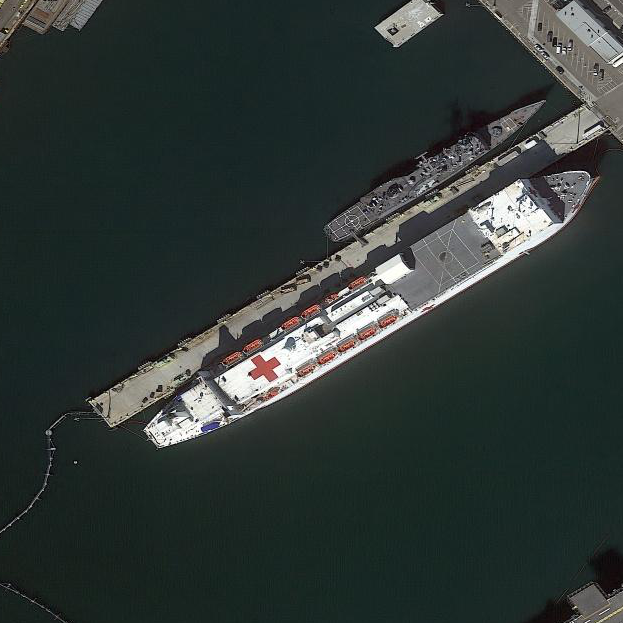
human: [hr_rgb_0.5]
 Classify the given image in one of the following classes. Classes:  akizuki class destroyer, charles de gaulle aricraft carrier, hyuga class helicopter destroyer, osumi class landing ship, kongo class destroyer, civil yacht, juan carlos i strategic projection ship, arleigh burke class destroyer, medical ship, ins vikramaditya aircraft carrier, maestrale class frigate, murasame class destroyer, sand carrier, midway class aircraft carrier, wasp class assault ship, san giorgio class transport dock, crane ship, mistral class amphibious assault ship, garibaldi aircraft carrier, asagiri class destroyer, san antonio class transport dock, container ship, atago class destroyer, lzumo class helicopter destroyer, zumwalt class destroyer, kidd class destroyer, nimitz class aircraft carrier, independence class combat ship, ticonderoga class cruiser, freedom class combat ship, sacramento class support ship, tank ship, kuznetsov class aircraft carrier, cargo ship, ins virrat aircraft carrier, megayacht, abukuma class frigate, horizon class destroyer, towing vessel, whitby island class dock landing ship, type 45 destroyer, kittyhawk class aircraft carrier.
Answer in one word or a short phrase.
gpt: Medical ship